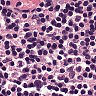
Metastatic tissue present: no